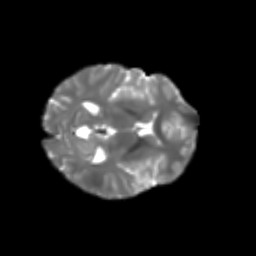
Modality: T2w
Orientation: axial
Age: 21
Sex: female
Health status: healthy